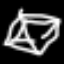
Label: diamond